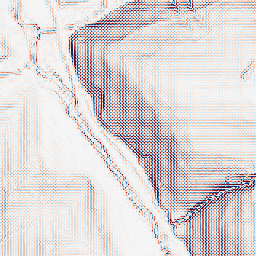
Category: wavelet
Decomposition family: wavelet_biorthogonal
Decomposition parameters: wavelet: bior1.3
level: 2
Upsampling method: sinc_blackman
Upsampling parameters: scale: 2
kernel_size: 16
Upsampling scale: 2